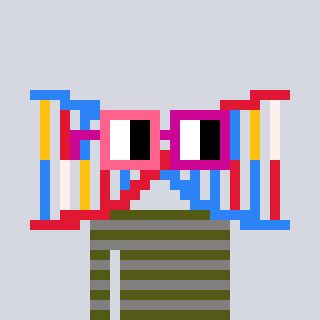
a pixel art character with square pink and red glasses, a dna-shaped head and a bluegrey-colored body on a cool background